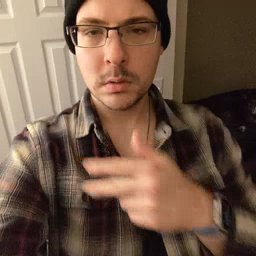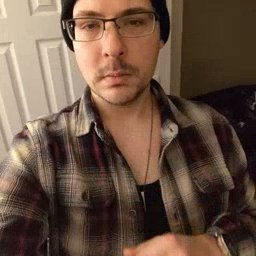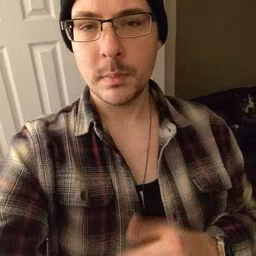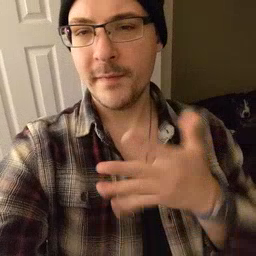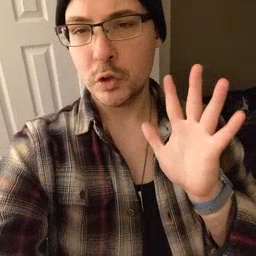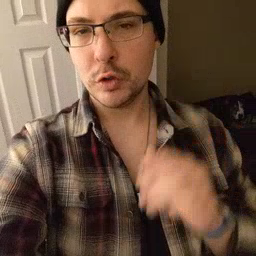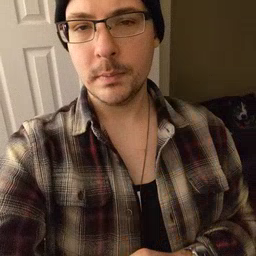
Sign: finish